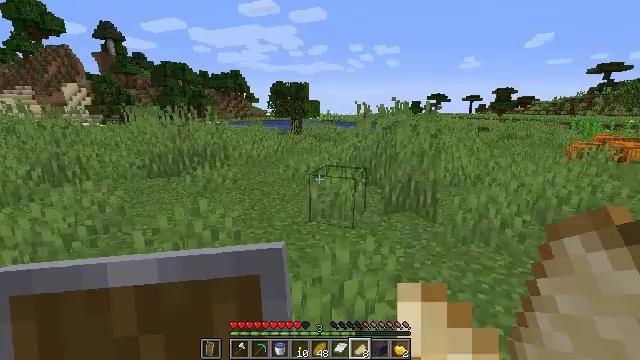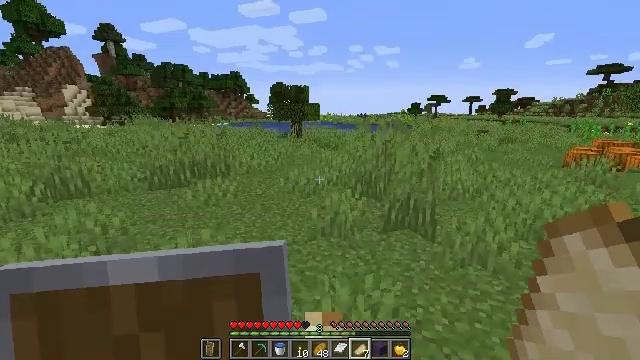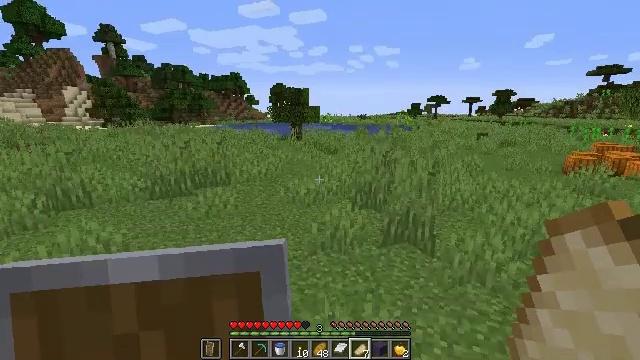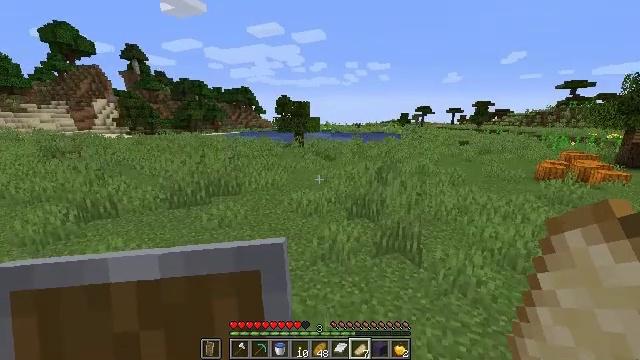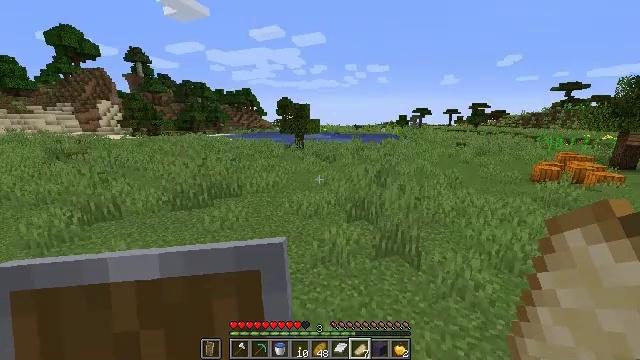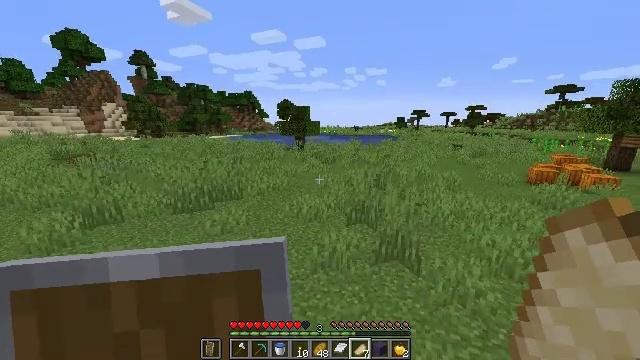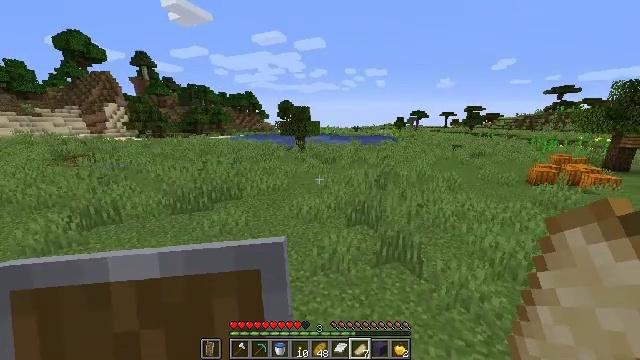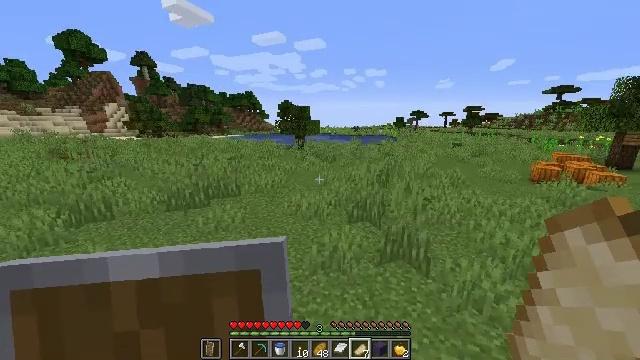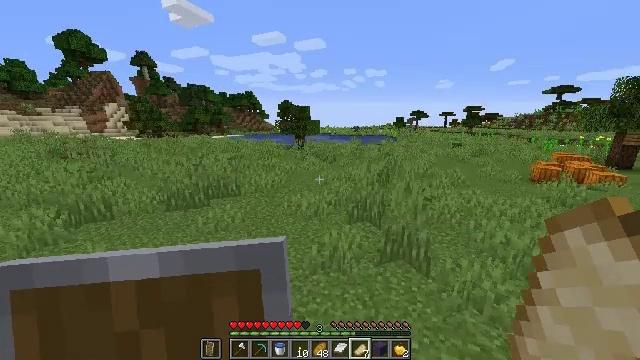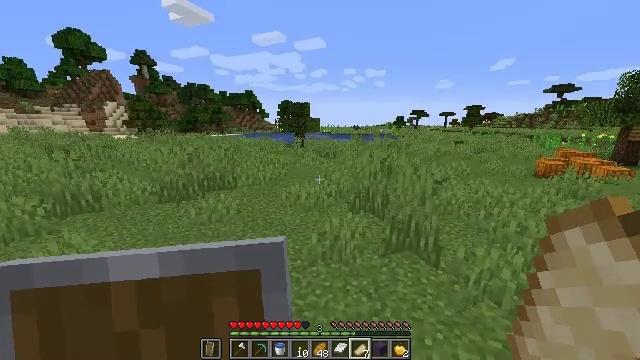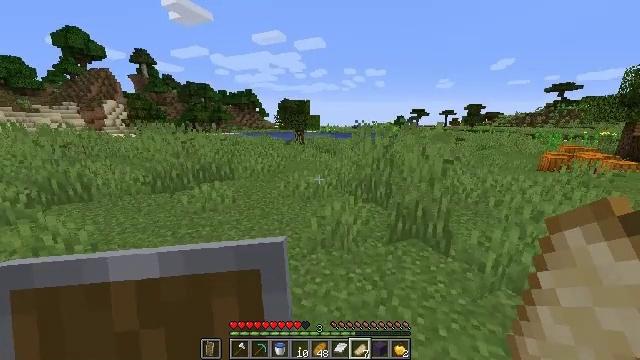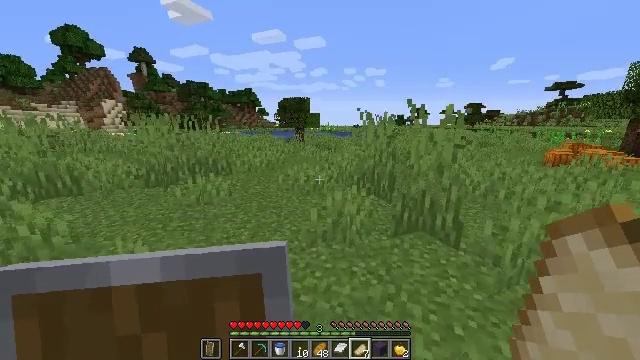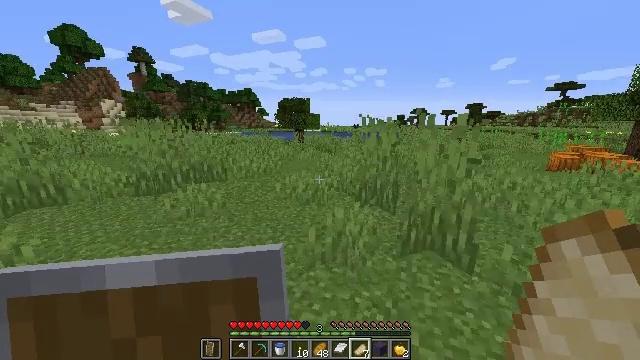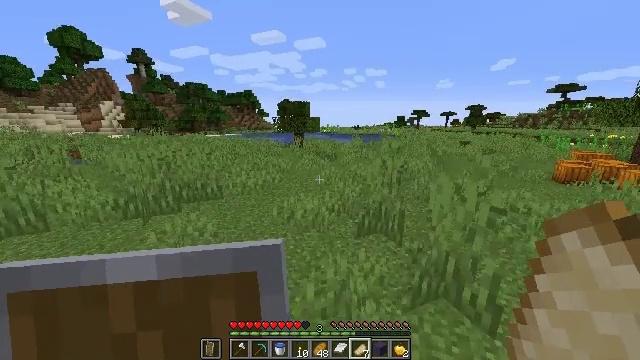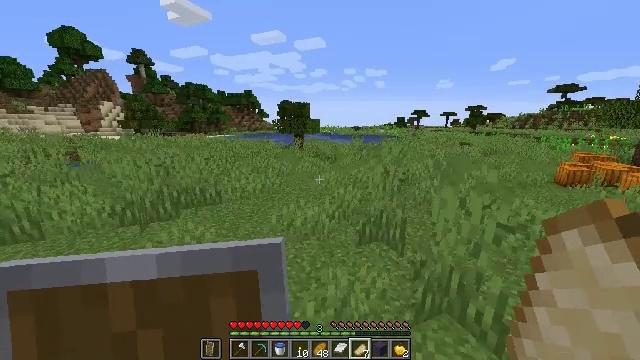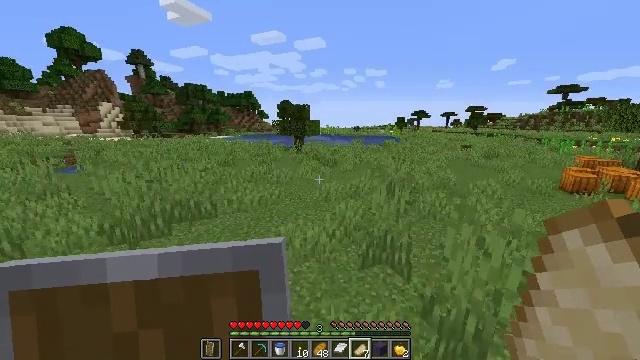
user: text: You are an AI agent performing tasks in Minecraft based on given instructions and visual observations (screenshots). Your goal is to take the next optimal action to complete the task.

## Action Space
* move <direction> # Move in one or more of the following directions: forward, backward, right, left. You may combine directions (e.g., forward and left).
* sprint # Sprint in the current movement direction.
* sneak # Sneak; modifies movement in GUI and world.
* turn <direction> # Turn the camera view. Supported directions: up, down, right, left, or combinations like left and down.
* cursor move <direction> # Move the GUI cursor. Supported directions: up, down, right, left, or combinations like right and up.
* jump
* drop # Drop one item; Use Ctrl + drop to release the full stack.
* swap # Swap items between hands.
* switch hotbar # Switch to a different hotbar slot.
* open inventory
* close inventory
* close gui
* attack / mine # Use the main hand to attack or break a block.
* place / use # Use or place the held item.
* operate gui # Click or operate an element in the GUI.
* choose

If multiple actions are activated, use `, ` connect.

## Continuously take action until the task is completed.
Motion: motion action
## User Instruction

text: Drop a blue terracotta block.
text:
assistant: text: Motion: move forward, sprint, jump
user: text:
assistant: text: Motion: move forward, sprint, jump
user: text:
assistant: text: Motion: move forward, sprint, jump
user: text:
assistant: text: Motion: move forward, sprint, jump
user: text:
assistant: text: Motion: move forward, sprint, jump
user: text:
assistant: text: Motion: move forward, sprint, jump
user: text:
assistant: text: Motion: move forward, sprint, jump
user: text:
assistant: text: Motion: move forward, sprint, jump
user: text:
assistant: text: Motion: move forward, sprint, jump
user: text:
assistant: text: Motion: move forward, sprint, jump
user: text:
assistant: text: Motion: move forward, sprint, jump
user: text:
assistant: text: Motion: move forward, sprint, jump
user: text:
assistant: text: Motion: move forward, sprint, jump
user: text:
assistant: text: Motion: move forward, sprint, jump
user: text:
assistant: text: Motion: move forward, sprint, jump
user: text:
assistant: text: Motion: move forward, sprint, jump
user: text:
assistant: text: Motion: move forward, sprint, turn right and up, jump
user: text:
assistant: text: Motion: move forward, sprint, jump
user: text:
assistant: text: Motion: move forward, sprint, jump
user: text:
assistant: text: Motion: move forward, sprint, jump
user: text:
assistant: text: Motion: move forward, sprint, jump
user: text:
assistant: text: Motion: move forward, sprint, jump
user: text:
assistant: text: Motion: move forward, sprint, jump
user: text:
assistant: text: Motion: move forward, sprint, jump
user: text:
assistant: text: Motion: move forward, sprint, jump
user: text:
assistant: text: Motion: move forward, sprint, jump
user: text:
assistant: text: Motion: move forward and move right, sprint, jump
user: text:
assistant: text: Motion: move forward and move right, sprint, jump
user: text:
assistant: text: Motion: move forward and move right, sprint, jump
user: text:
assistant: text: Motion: move forward and move right, sprint, jump